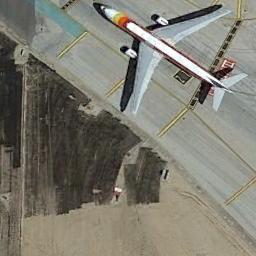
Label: airplane